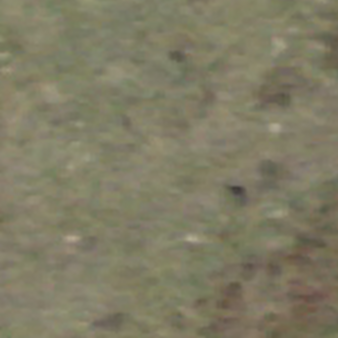
Label: other